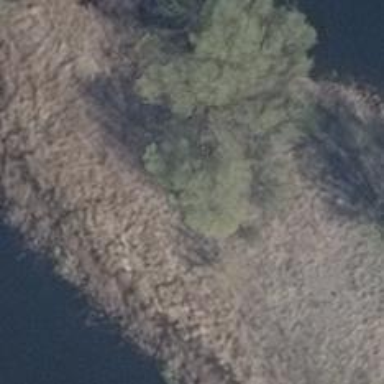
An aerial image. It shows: Single tag "natural: tree."